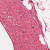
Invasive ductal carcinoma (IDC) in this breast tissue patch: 0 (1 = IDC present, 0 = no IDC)